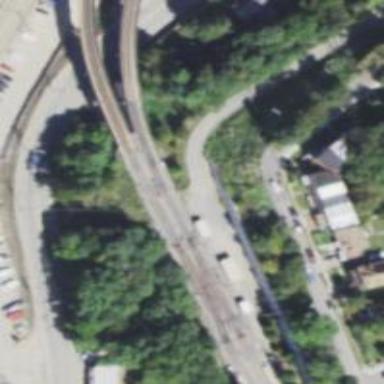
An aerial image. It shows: Light rail railway with electrified contact line.